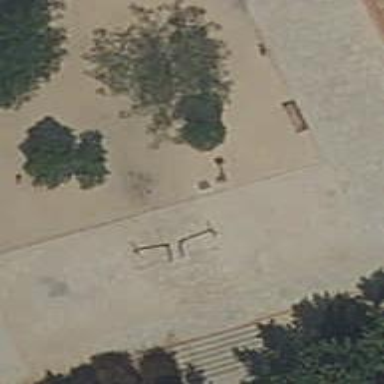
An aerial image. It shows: Concrete basketball court located on leisure land pitch.